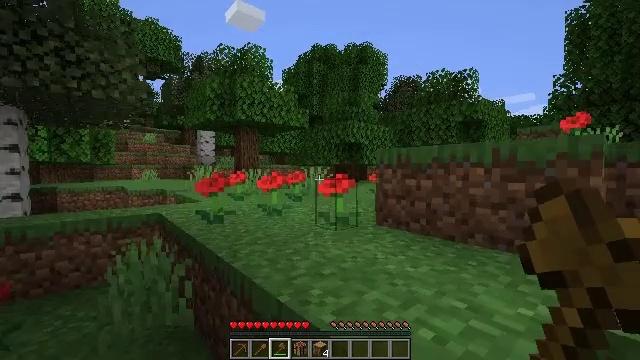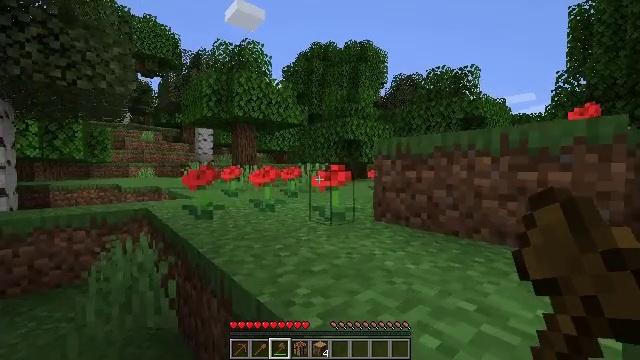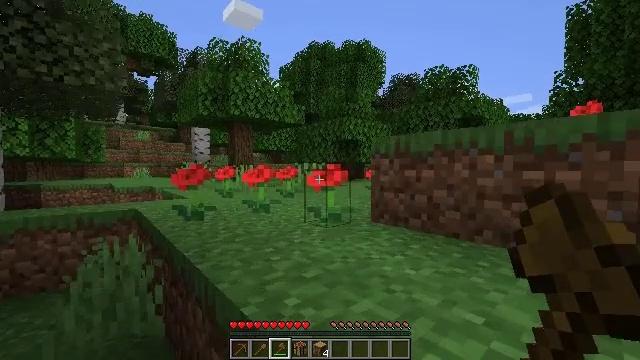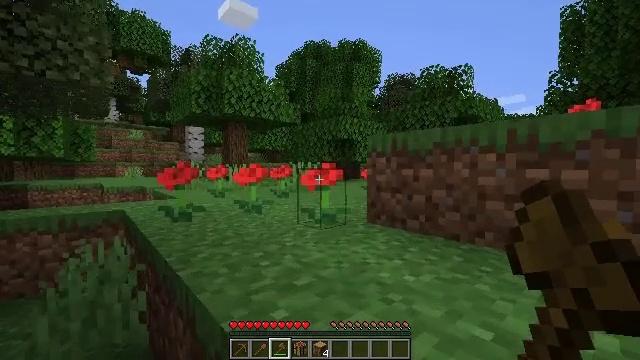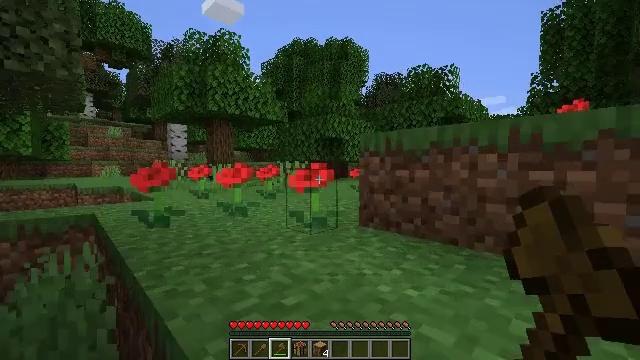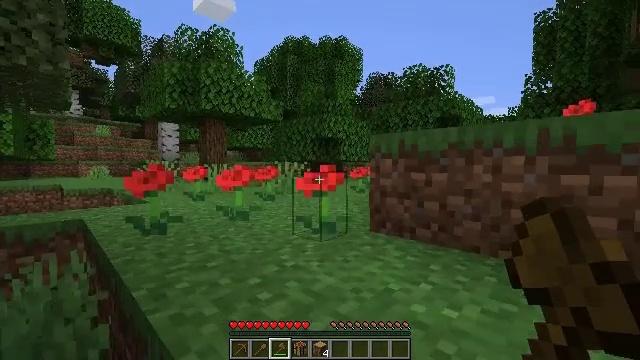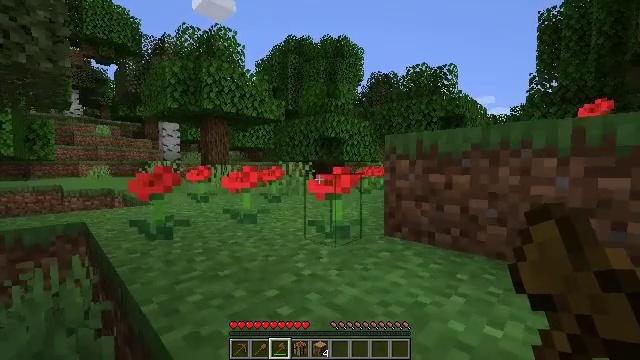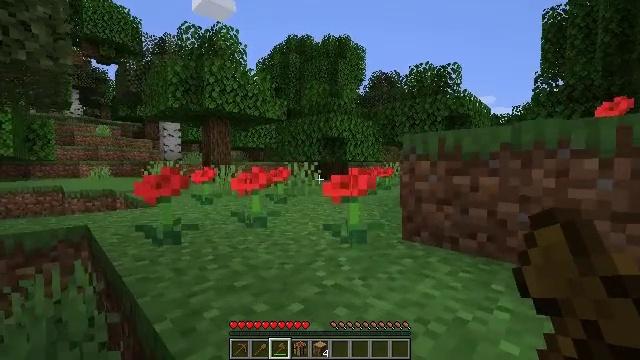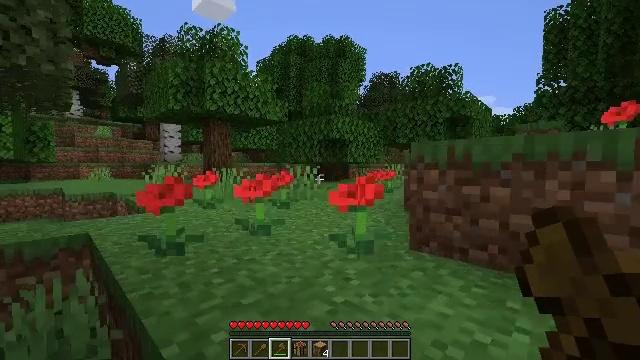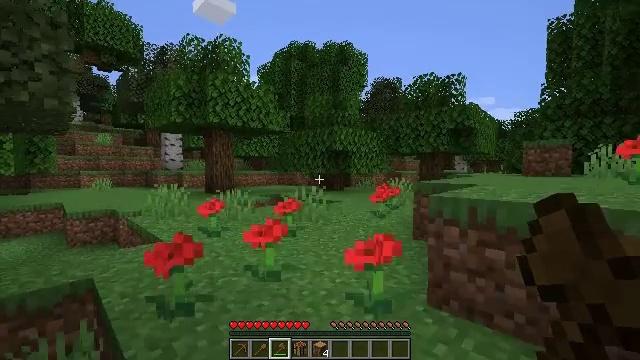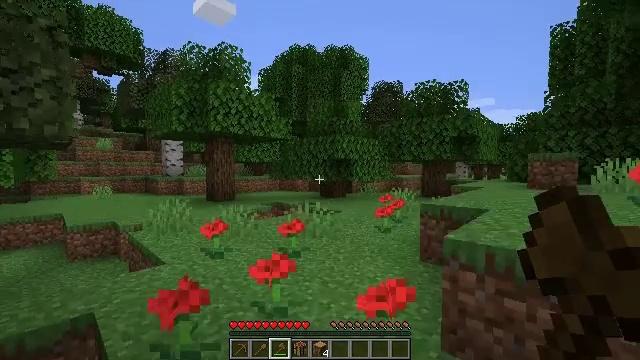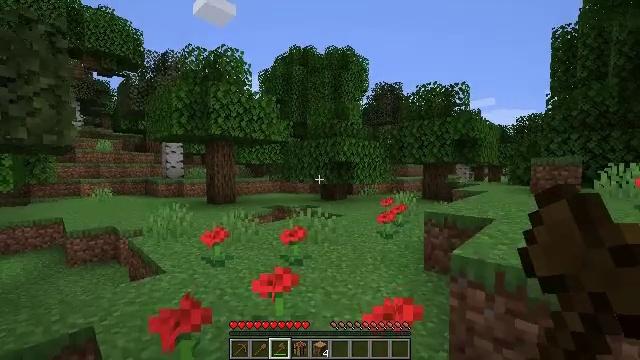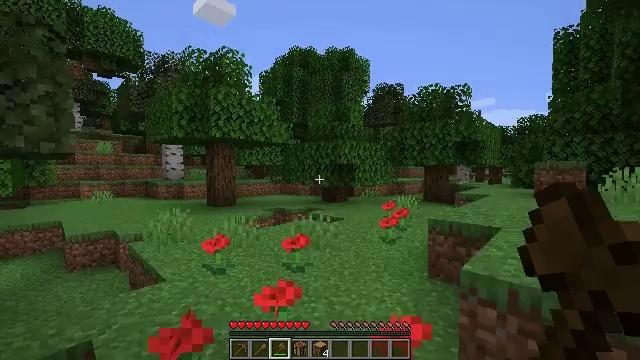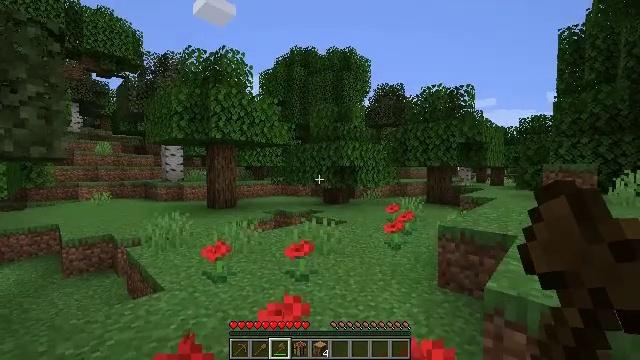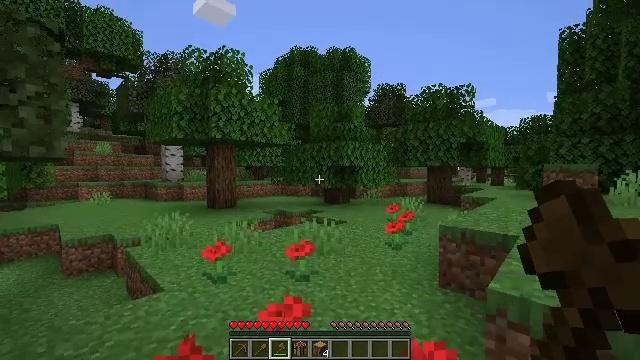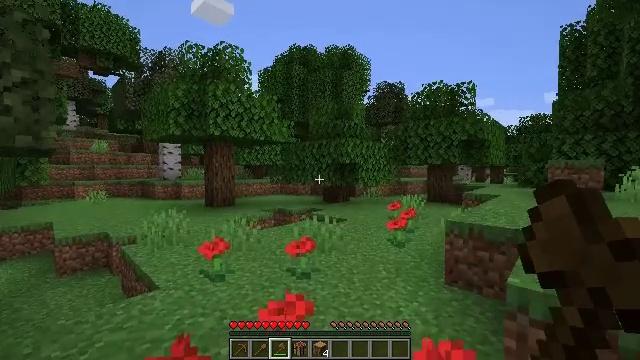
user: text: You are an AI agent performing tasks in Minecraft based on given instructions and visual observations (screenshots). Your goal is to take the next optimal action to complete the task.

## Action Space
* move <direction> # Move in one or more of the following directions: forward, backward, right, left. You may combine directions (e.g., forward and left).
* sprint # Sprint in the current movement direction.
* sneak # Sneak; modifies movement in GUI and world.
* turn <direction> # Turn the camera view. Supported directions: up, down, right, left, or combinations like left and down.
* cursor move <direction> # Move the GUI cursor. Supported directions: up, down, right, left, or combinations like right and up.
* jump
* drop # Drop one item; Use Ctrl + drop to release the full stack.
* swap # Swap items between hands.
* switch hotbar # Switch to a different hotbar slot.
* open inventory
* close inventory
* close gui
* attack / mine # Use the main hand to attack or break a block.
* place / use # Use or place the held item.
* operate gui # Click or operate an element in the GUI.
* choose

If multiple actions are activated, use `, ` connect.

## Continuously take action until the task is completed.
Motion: motion action
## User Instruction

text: Break the tree to get oak logs.
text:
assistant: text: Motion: move forward, attack / mine
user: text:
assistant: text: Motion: move forward, attack / mine
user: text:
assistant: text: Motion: move forward, attack / mine
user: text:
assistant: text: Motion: move forward, turn right, attack / mine
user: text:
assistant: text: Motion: move forward, turn right, attack / mine
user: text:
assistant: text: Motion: move forward, attack / mine
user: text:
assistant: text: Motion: move forward, attack / mine
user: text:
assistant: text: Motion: move forward, attack / mine, jump
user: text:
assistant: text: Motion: move forward, attack / mine, jump
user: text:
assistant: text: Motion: move forward, attack / mine, jump
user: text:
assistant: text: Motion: move forward, attack / mine, jump
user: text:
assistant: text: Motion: move forward, attack / mine
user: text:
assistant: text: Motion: move forward, attack / mine
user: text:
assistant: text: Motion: move forward, attack / mine
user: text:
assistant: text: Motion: move forward, attack / mine
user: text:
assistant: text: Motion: move forward, attack / mine
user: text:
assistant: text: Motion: move forward, attack / mine
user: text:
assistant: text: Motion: move forward, attack / mine
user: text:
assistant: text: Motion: move forward, attack / mine
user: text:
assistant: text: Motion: move forward, turn right, attack / mine
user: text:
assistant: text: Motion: move forward, turn right, attack / mine
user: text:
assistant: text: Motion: move forward, turn right, attack / mine
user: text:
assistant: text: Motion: move forward, turn right, attack / mine
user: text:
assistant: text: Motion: move forward, turn right, attack / mine
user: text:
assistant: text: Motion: move forward, turn right, attack / mine
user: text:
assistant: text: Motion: move forward, turn right and down, attack / mine
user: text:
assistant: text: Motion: move forward, attack / mine
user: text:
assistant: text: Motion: move forward, attack / mine
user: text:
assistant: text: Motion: move forward, attack / mine
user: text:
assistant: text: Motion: move forward, attack / mine